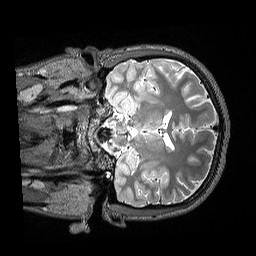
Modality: T2w
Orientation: coronal
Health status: healthy
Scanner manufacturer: siemens
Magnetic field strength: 3 T
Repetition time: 4.8 s
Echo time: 0.452 s